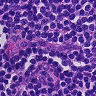
Metastatic tissue present: no